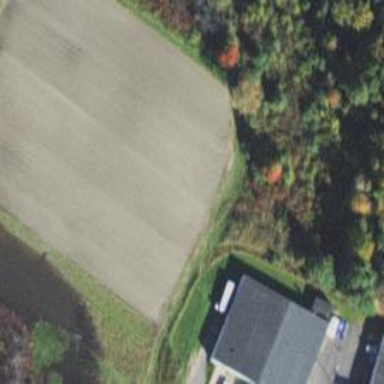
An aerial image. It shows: Farmland with corn crops.